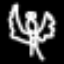
Label: angel